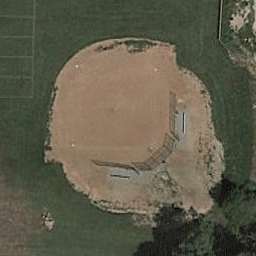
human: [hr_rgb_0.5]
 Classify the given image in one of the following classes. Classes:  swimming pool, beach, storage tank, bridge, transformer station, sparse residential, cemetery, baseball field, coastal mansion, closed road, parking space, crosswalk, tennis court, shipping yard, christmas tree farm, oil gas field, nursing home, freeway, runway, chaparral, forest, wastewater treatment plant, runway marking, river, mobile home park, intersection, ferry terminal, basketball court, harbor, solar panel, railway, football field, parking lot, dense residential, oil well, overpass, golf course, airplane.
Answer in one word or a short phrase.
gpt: baseball field